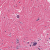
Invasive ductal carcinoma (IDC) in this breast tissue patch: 0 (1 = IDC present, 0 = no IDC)